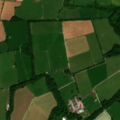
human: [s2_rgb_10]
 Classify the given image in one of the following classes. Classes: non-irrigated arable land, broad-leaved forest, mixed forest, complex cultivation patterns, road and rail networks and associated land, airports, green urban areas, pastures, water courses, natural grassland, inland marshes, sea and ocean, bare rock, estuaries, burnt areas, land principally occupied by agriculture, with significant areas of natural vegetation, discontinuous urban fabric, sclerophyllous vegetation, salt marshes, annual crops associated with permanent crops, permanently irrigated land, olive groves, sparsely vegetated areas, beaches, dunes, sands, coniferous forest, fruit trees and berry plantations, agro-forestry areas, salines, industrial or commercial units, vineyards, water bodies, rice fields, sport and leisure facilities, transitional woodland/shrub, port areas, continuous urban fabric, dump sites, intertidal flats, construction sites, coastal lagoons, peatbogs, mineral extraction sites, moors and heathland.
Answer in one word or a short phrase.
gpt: pastures, broad-leaved forest, mixed forest